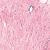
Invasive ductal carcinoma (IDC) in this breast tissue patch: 0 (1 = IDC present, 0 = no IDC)